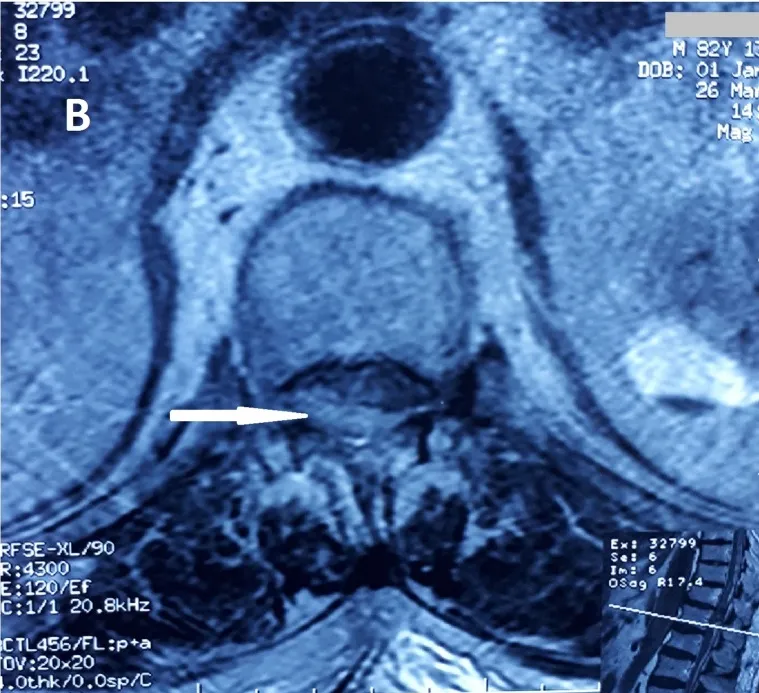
Sagittal T2-weighted magnetic resonance imaging (MRI) scan, (B). Axial T2-weighted MRI revealed a spinal subdural hematoma at T12 (arrows) compressing the myelum from behind.
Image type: radiology (mri)